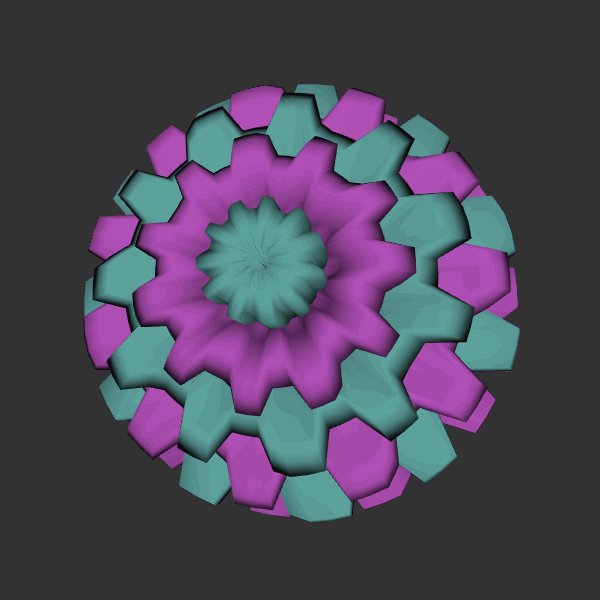
Background: dark